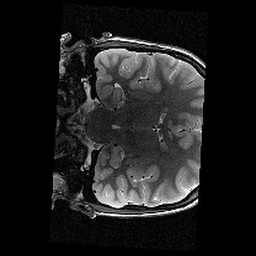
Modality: T2w
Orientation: coronal
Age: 9
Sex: female
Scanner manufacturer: siemens
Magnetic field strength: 3 T
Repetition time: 9.23 s
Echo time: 0.067 s